Question: I am new to XCode and Objective C. I have make a mistake to assign number to NSString*.
'''
NSString* s = @1;
[s uppercaseString];
'''
Though XCode gives me warning, this code will compile. But at runtime I get exception. Now I see in logs,

In this log, how I find exact place of error. How this log tells me which code to change.
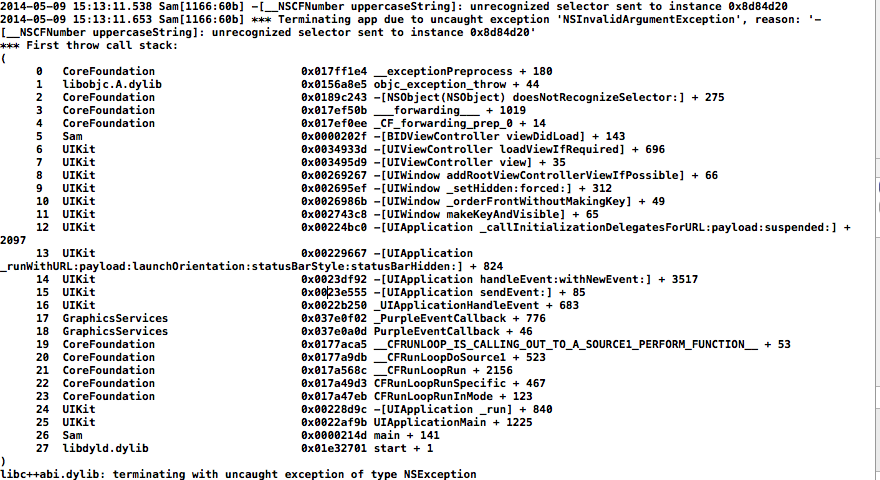
Answer: To understand what line causes the problem, you usually need to add exception breakpoint to your project as explained in <URL>;
1. In the bottom-left corner of the breakpoints navigator, click the Add button.
2. Choose Add Exception Breakpoint.
3. In the Exception pop-up menu, choose the type of exception on which you want execution to stop: All. Stops on all exceptions. Objective-C. Stops on Objective-C exceptions. C++. Stops on C++ exceptions. To stop on a particular C++ exception, specify the exception name.
4. Choose the phase of the exception handling process at which you want program execution to stop.
5. Click Done.